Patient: sex M, age 48
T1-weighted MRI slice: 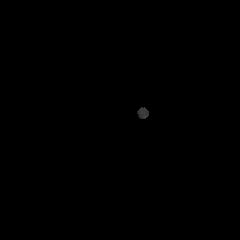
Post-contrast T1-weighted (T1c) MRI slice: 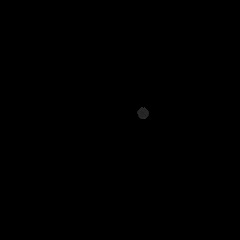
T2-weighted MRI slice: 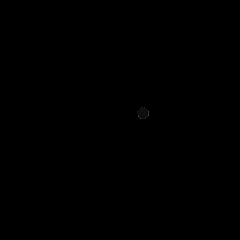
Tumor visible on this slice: no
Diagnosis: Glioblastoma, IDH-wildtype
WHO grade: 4